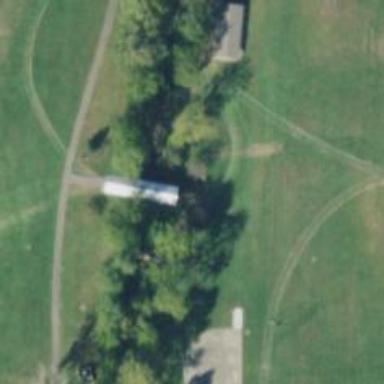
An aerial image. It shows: Covered footway bridge.